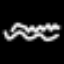
Label: squiggle